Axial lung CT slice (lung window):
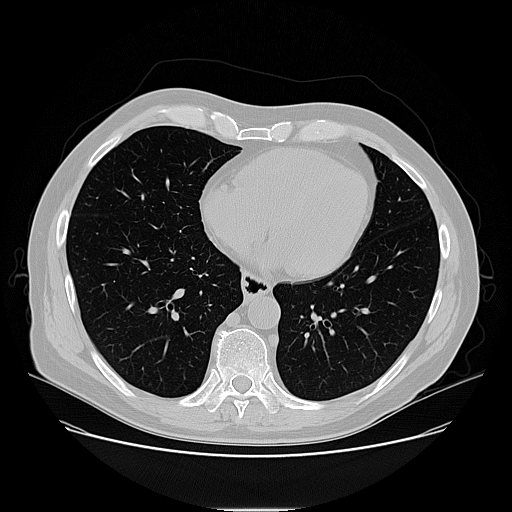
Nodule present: no